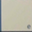
Piece: xx